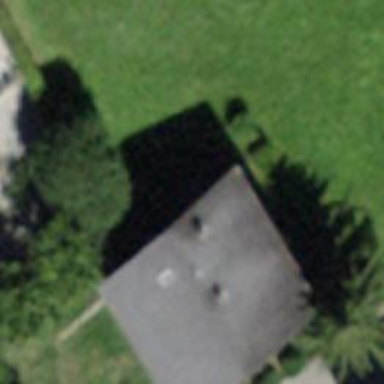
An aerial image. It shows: Simple house.